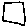
Label: square